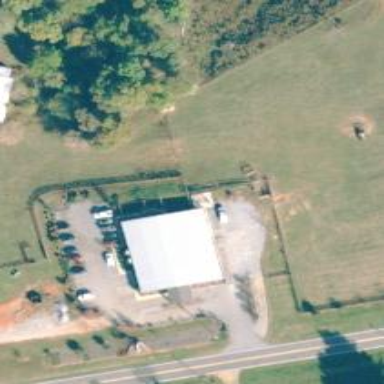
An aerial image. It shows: Veterinary facility.